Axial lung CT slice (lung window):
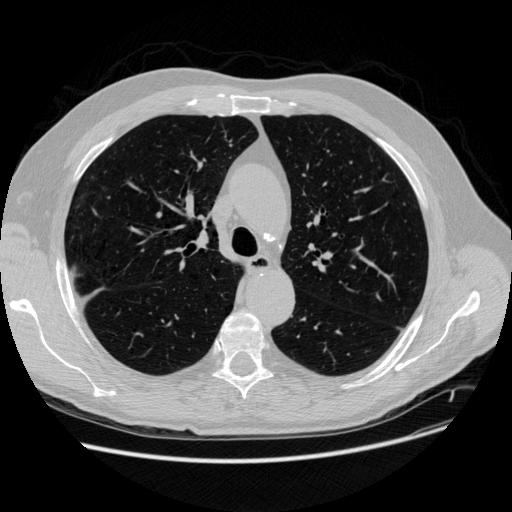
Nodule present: no